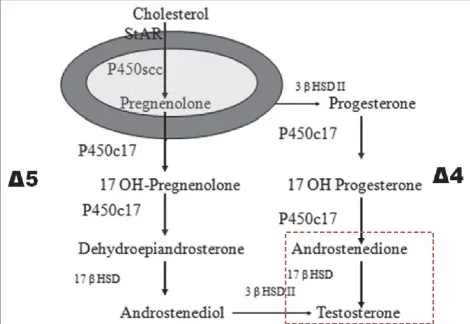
Testicular Steroidogenesis.
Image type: chart (chart)